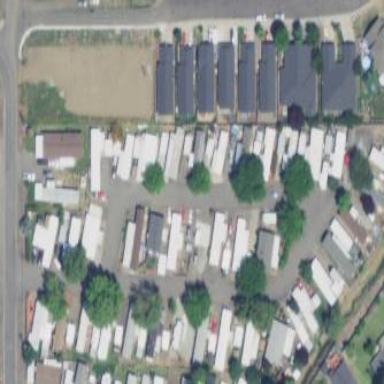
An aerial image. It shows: Residential area designated as trailer park.